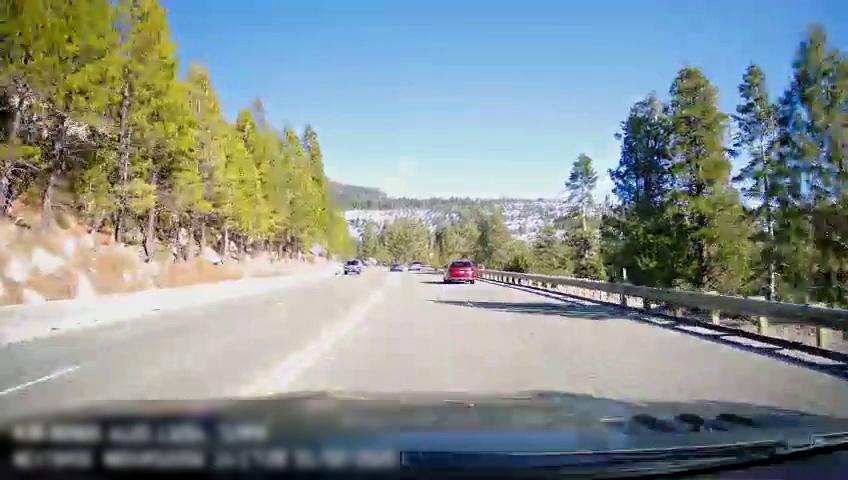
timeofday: Day
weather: Sunny
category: Drivable Space
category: Vehicles | Truck
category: Vehicles | Van
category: Vehicles | Car
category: Vehicles | SUV
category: Lanes | Opposite Lane